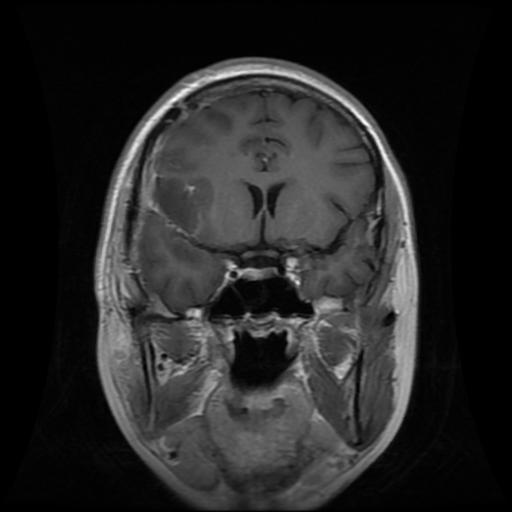
Label: glioma